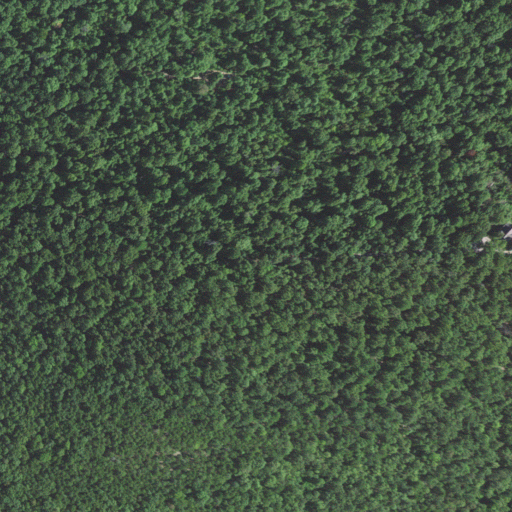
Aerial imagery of mountain in Arkansas named Pine Mountain containing deciduous forest, evergreen forest, mixed forest, and open development